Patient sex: F
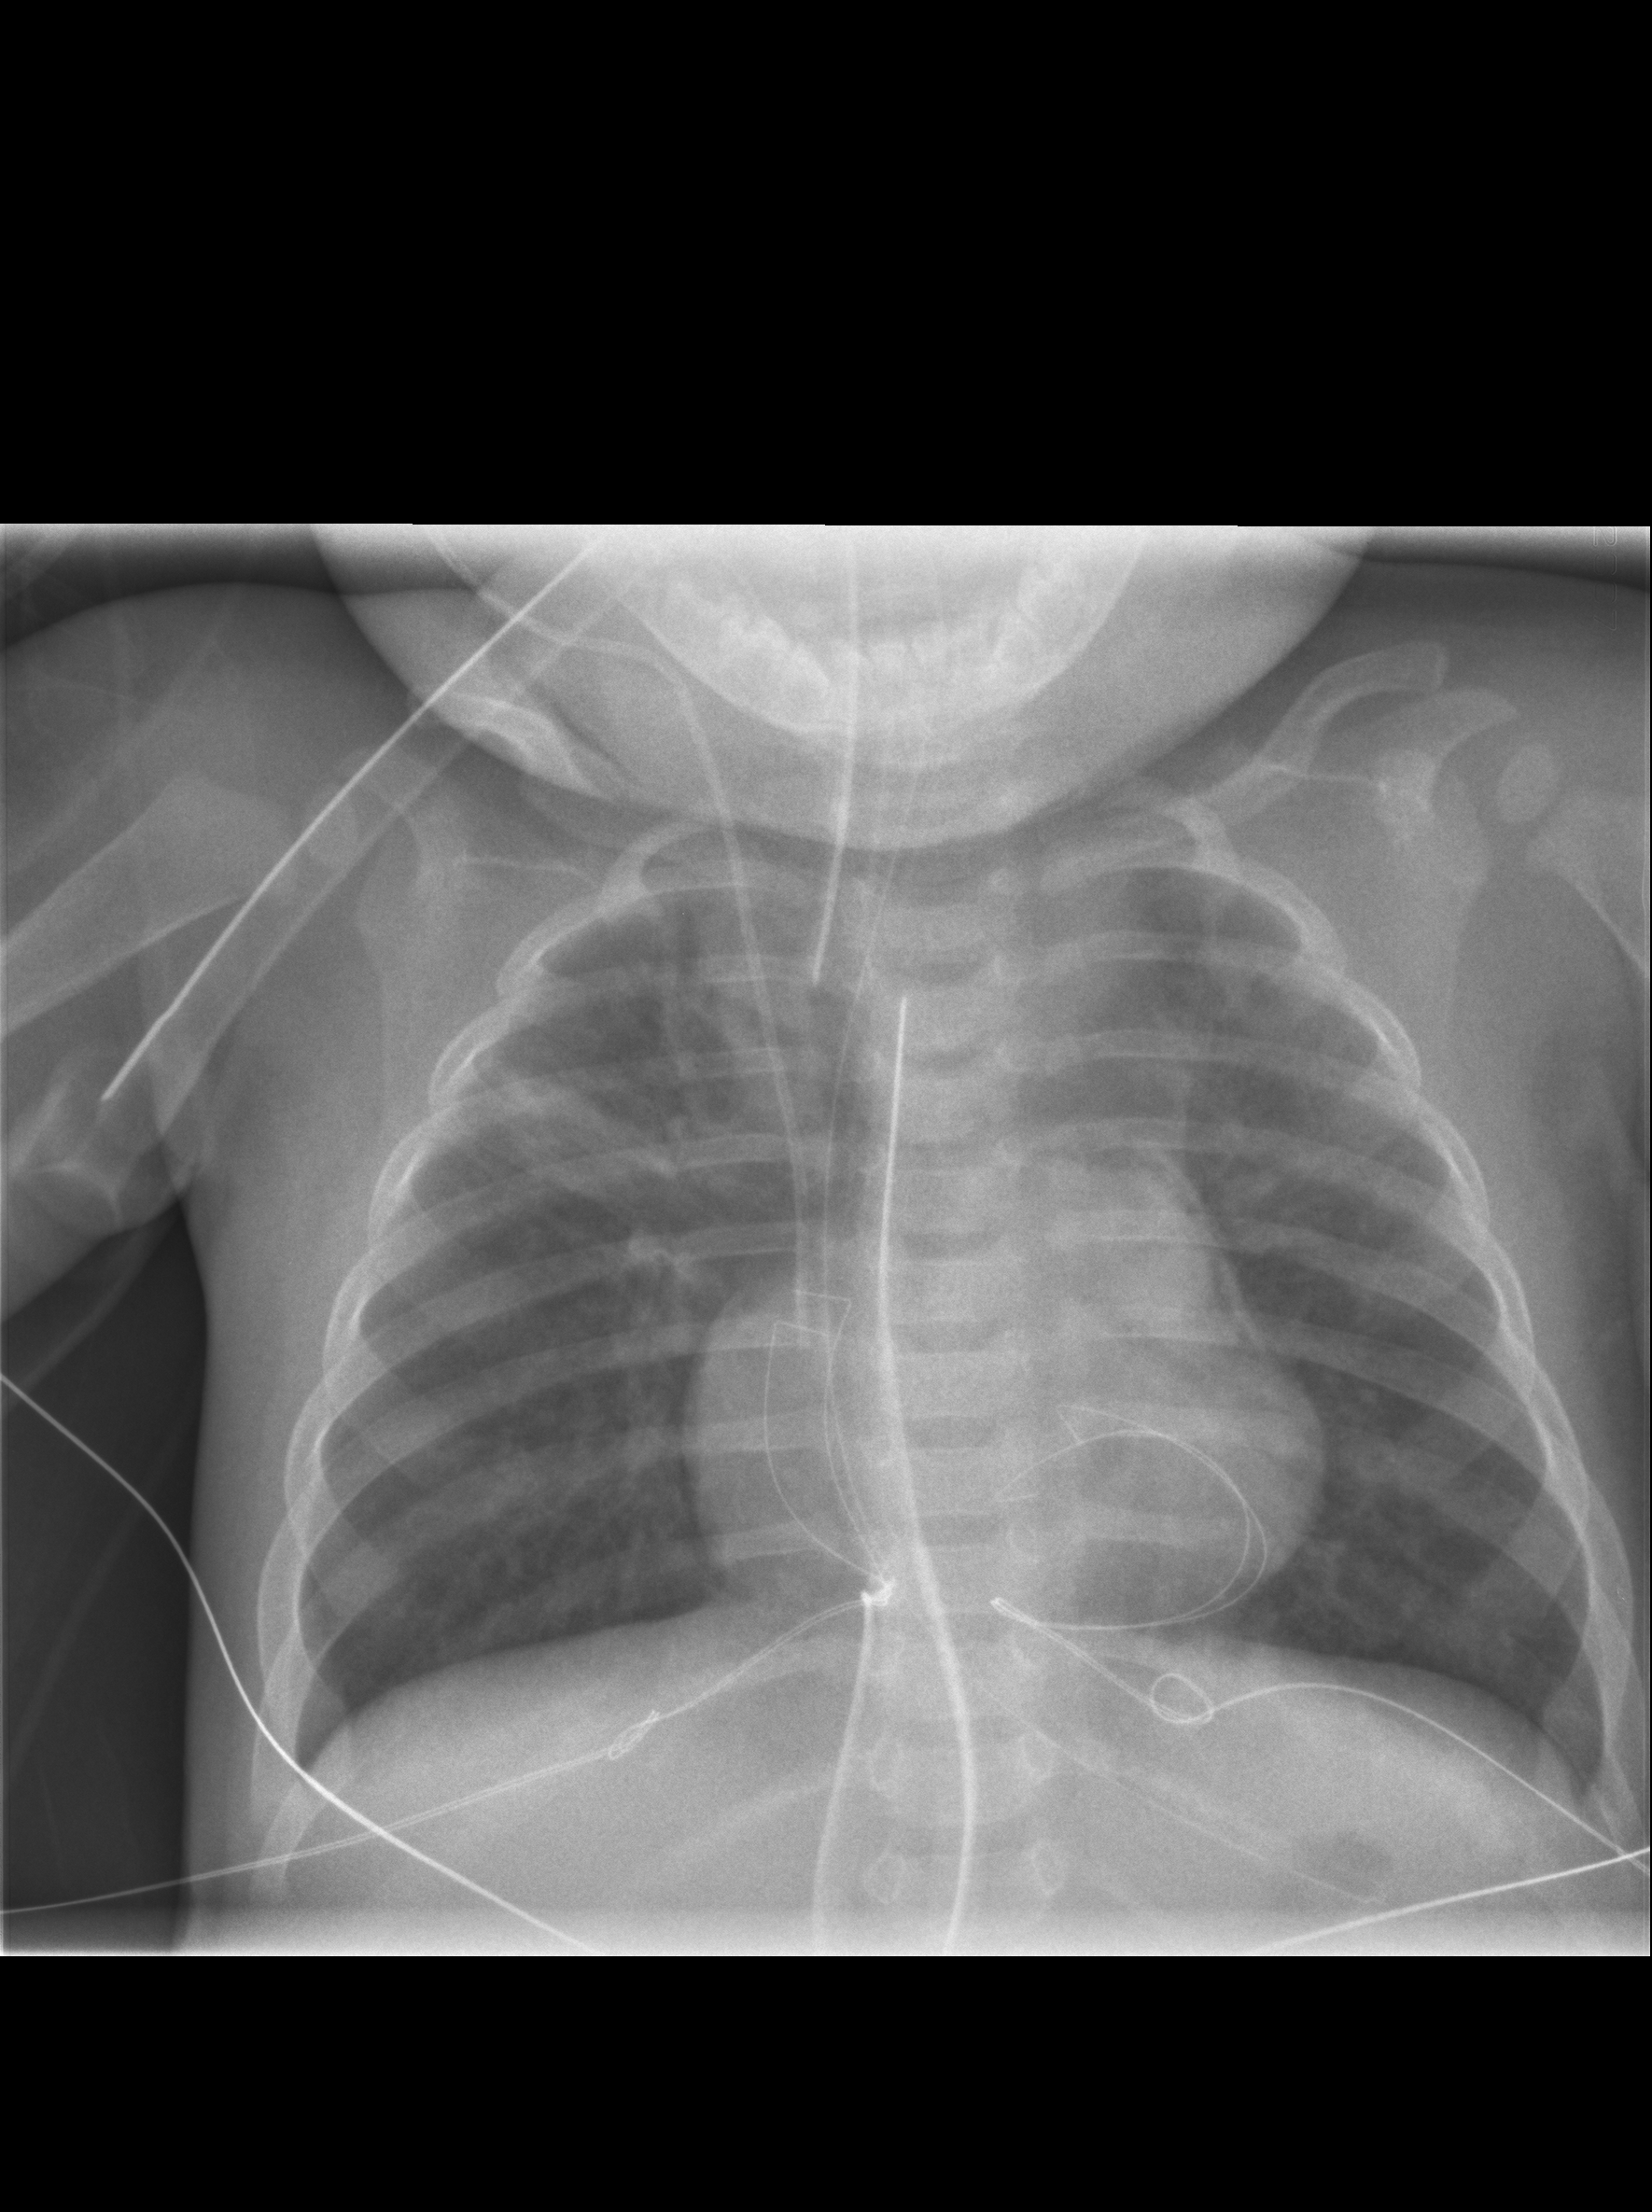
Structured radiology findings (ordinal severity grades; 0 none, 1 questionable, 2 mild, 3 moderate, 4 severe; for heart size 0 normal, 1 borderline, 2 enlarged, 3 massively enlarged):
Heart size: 0
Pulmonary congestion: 2
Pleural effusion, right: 0
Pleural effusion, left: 0
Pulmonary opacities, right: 0
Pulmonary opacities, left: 0
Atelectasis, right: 2
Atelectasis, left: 2